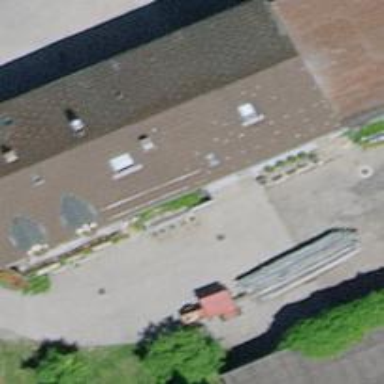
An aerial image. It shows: Greengrocer shop.